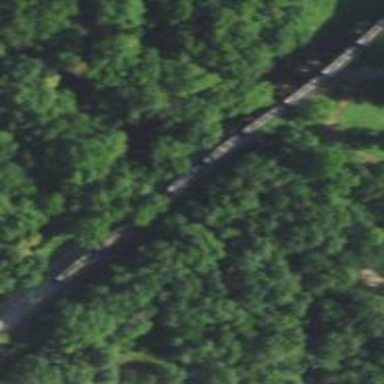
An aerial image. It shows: Preserved railway bridge.